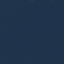
Land use / land cover: SeaLake